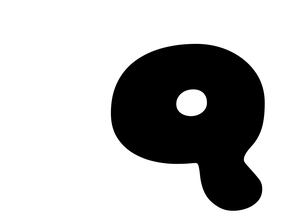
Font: Gluten_Black